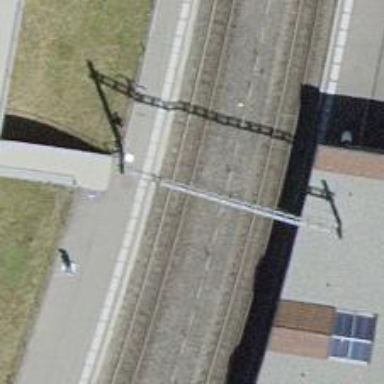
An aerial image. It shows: Light rail stop with public transport stop position along the railway.